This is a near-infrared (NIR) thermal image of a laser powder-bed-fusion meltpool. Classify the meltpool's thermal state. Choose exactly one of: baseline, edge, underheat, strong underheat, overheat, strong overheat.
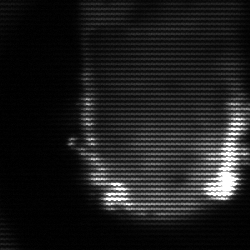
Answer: baseline